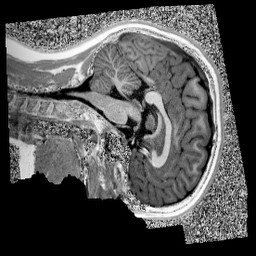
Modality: UNIT1
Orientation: sagittal
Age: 9
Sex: male
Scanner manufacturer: siemens
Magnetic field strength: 3 T
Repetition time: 4 s
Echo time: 0.00303 s